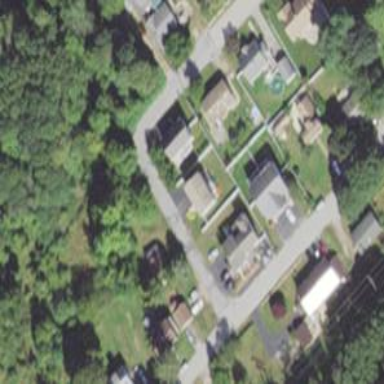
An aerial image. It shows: Residential driveway.